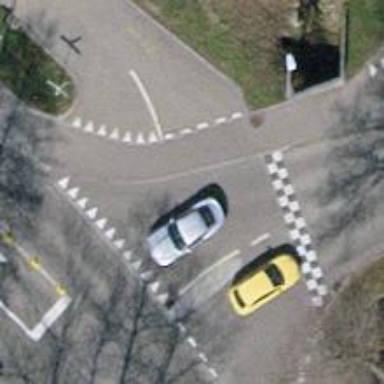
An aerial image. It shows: Traffic calming table.